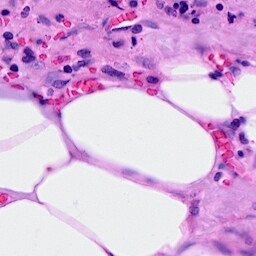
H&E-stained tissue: Breast